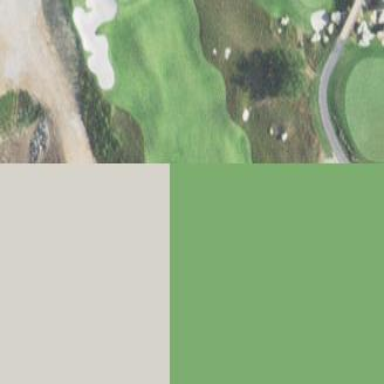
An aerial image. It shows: Golf fairway in the image.